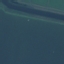
Label: SeaLake